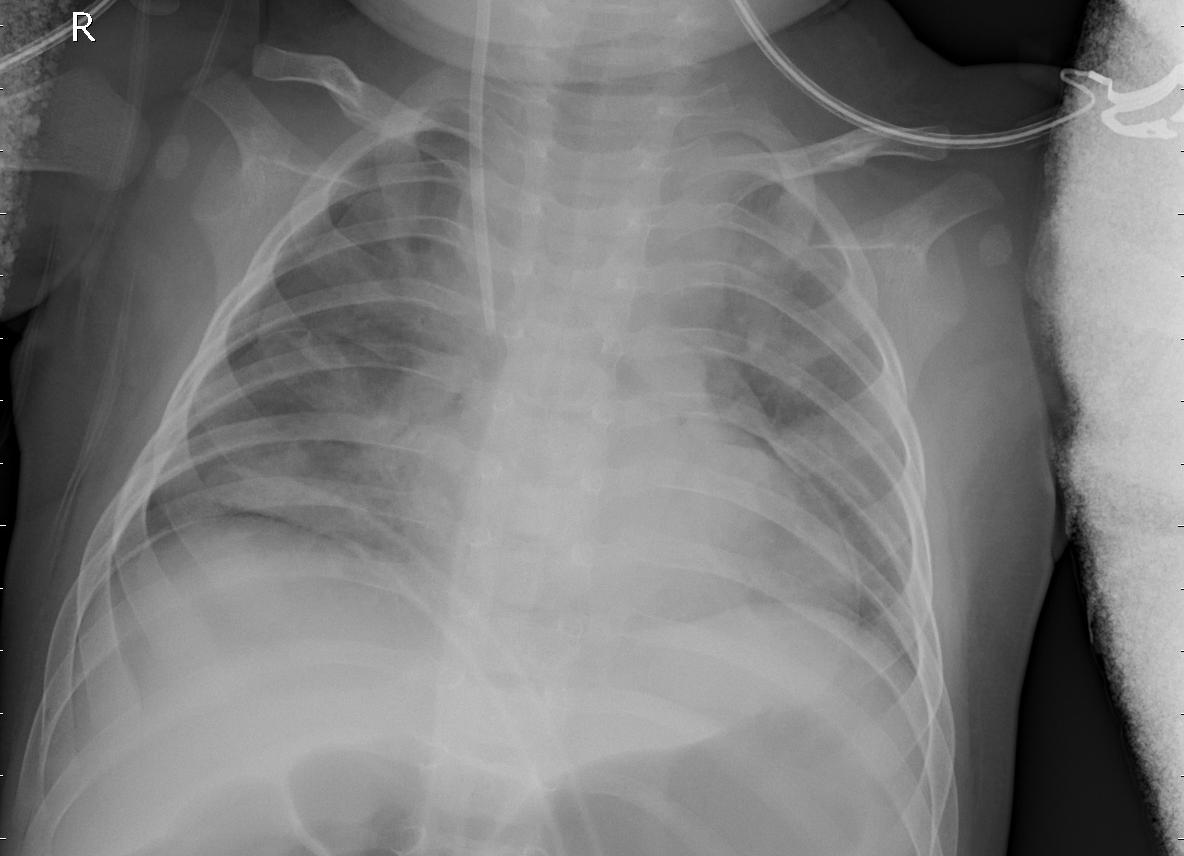
Diagnosis: PNEUMONIA